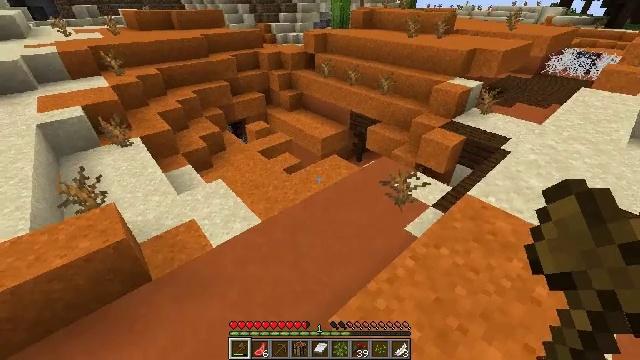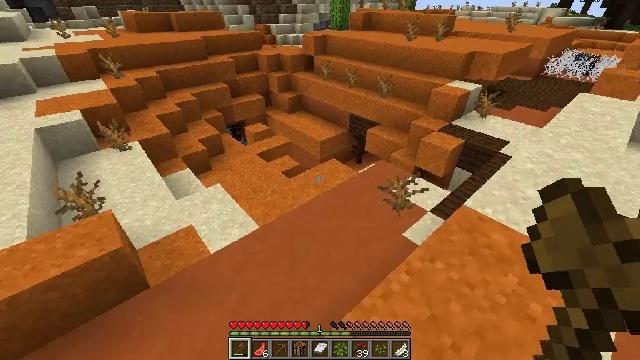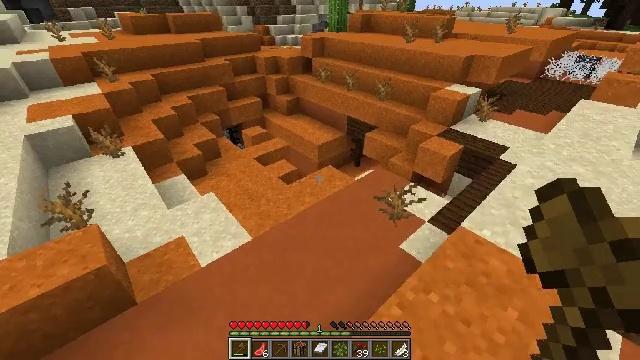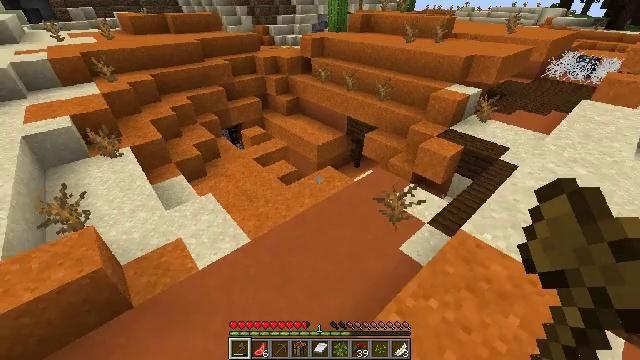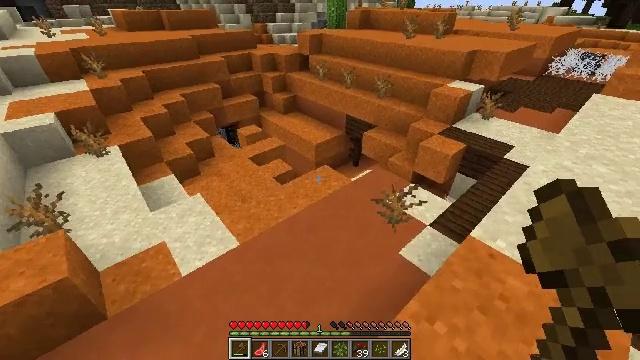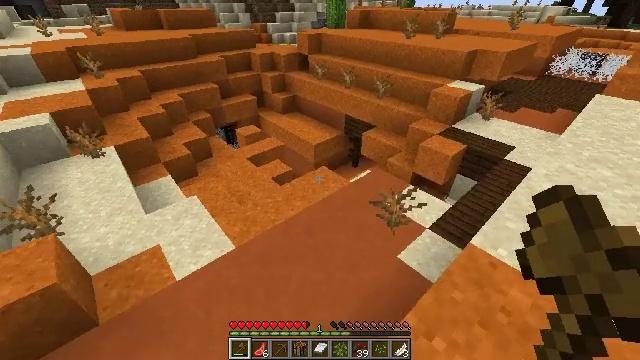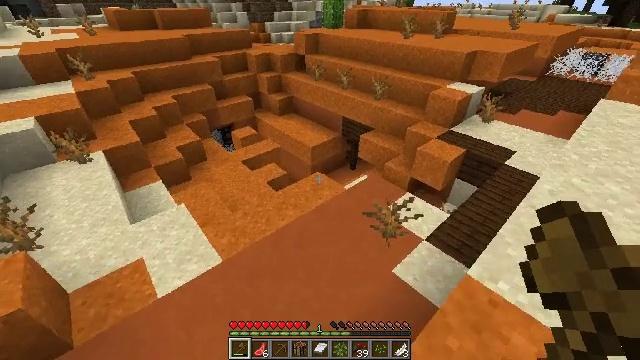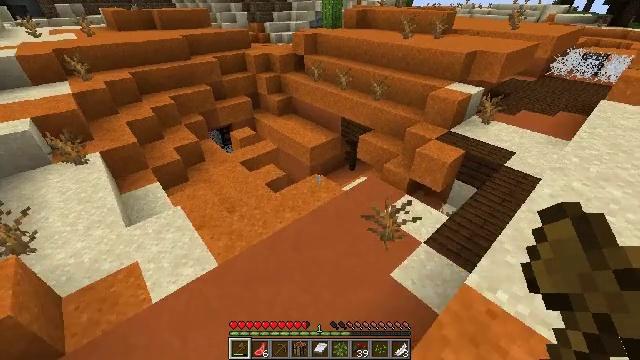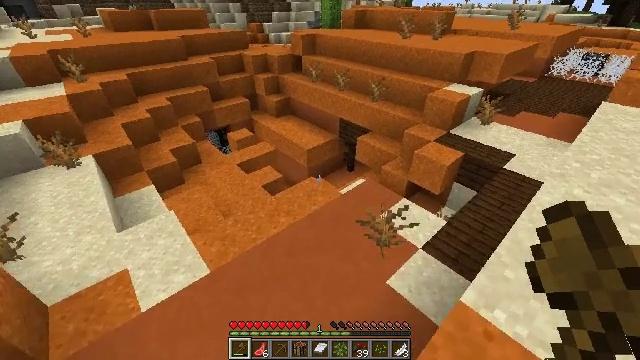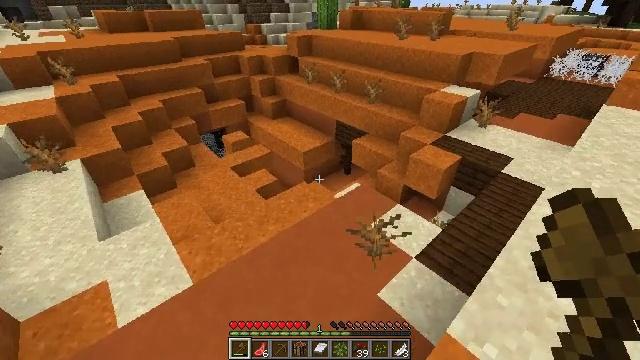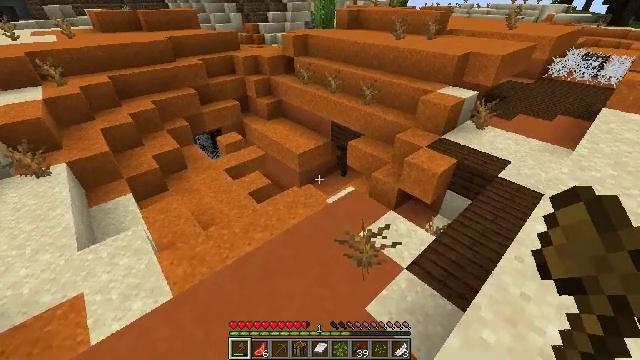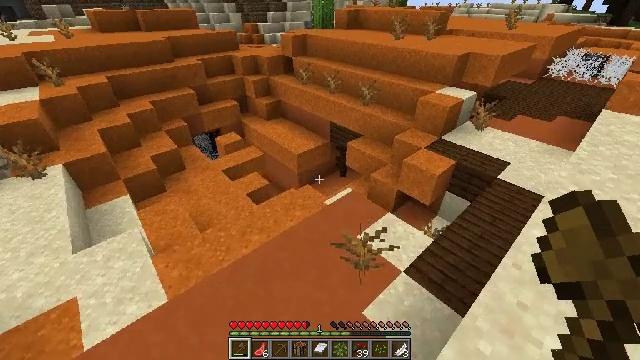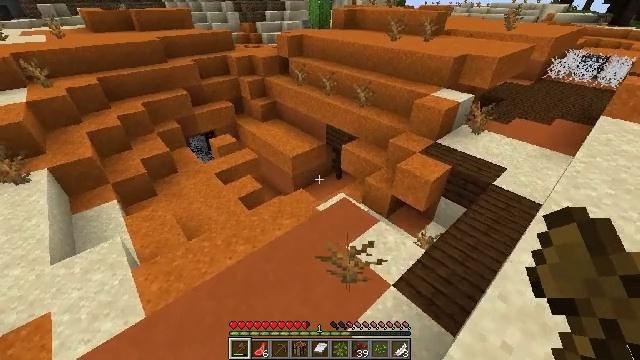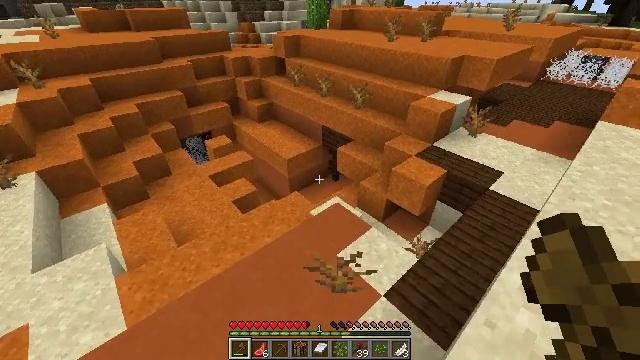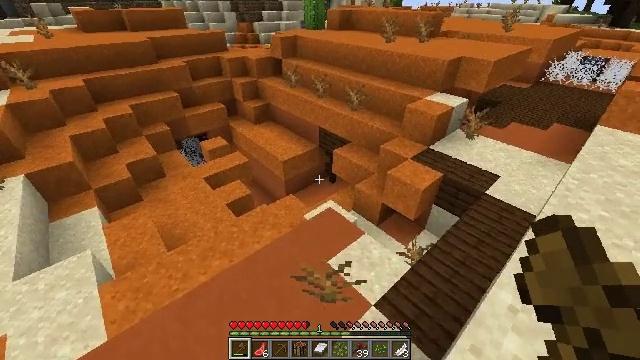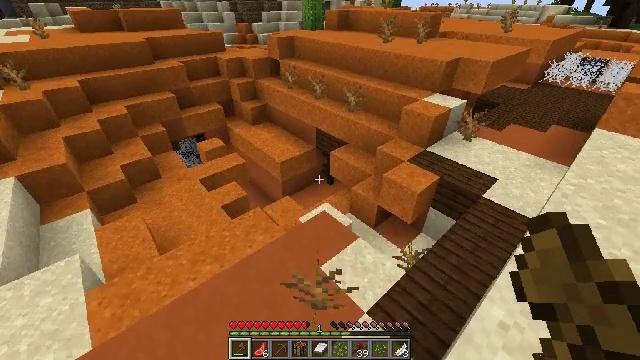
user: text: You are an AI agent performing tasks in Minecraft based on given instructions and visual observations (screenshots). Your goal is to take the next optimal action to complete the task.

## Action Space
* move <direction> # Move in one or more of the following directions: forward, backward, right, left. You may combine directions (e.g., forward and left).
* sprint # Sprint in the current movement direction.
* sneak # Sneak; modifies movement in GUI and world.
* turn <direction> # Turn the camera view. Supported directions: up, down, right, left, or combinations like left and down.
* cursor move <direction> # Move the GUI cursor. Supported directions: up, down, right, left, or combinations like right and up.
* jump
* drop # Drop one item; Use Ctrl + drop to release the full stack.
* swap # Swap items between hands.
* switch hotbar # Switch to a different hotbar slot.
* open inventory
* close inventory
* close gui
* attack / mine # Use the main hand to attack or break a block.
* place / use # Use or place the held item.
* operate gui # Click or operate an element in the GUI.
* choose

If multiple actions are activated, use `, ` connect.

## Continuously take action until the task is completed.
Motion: motion action
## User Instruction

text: Collect red sand from a desert biome.
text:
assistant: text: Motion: move forward, jump
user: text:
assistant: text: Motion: move forward
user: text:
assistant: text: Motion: move forward
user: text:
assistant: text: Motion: move forward and move right
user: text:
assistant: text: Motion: move forward and move right
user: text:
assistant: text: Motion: move forward and move right
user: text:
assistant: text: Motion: move forward and move right
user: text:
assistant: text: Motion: move forward and move right
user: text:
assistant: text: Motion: move forward and move right
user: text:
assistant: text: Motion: move forward and move right
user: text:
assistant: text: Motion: move forward and move right
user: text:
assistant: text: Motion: move forward and move right
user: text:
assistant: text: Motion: move forward and move right
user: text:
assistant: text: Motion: move forward and move right
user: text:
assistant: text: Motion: move forward and move right
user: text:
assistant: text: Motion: move right
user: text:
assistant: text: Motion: move right
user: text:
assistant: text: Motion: move right
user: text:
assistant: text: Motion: no_op
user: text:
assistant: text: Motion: no_op
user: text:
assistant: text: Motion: turn right and down
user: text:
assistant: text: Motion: turn right
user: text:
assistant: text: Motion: no_op
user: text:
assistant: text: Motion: no_op
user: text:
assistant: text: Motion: no_op
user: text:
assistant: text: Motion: turn right and down
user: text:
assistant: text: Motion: turn right and down
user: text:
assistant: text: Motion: turn right and down
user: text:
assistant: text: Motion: turn right and up
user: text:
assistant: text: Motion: turn right and up